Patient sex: M
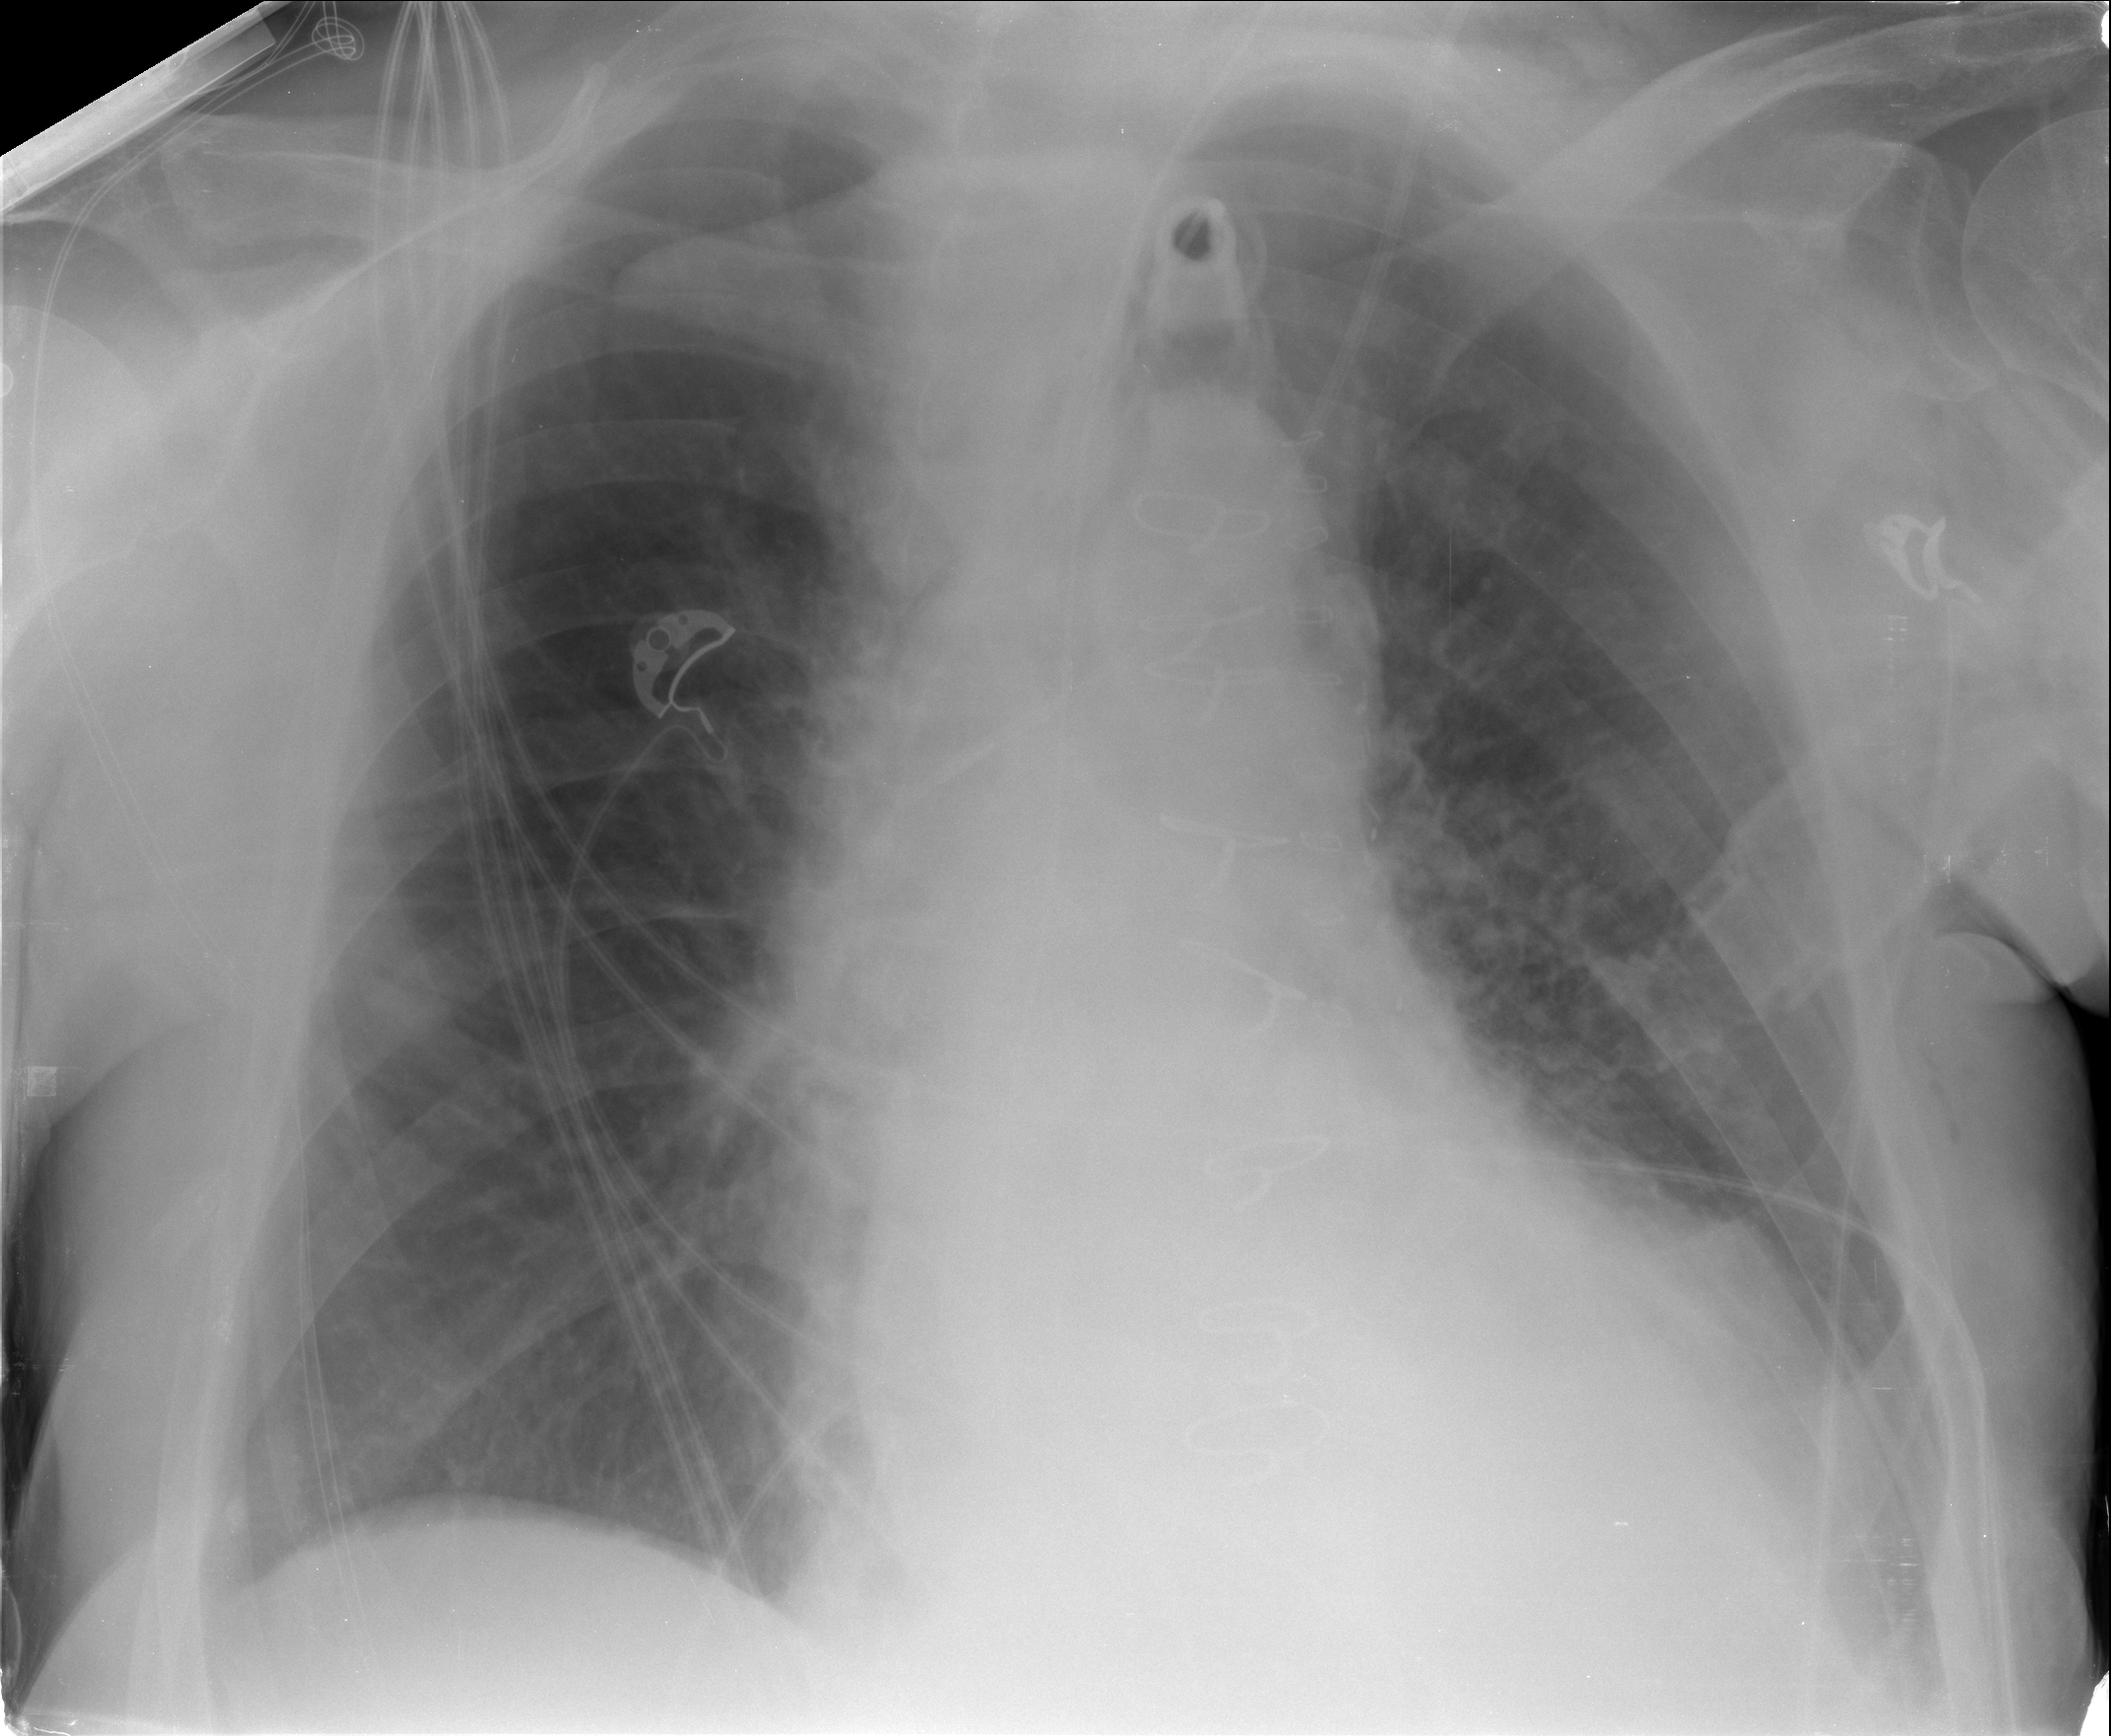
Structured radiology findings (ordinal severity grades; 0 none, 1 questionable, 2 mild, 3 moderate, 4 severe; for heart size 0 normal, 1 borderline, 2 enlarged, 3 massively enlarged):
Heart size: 1
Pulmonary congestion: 1
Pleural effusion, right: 0
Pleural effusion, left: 2
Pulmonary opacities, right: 1
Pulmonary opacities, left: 2
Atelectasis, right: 2
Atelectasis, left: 2